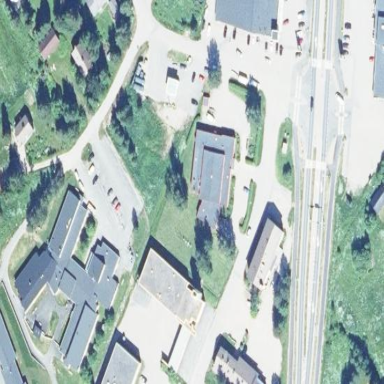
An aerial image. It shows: Retail area.